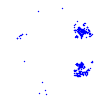
Particle: electron